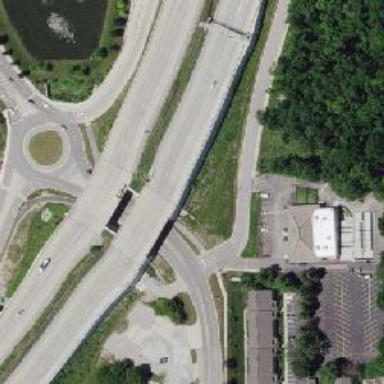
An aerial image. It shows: Secondary link road.